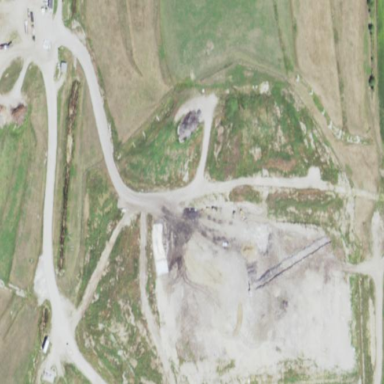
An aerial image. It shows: Waste transfer station.